Question: So I am using this python script to create the curves you see in the image. Without going into detail about the real usage of this, my question is:
-Is there a way to create the blue and yellow curves without the linear values (red curve) ? Based on the blue line "formula" ( )
-Also, do I really need to create a for loop and append values like I do in the script or is there a more "clean" way of creating the array of values in one line?
In the end I just want to make sure that with my limited knowledge of maths and python I am not making it more complex than it's needed. Thank you.

'''
### RED CURVE ###
linearValues = []
for i in range(0,91):
linearValues.append( float( float(i)/float(90) ) )
linearValues.reverse()
### BLUE CURVE ###
blueCurveValues = []
for i in range(0,91):
blueCurveValues.append( math.sin(linearValues[i]*90*math.pi/180) )
### YELLOW CURVE ###
yellowCurveValues = []
for i in range(0,91):
yellowCurveValues.append( float( linearValues[i]-(blueCurveValues[i]-linearValues[i]) ) )
'''
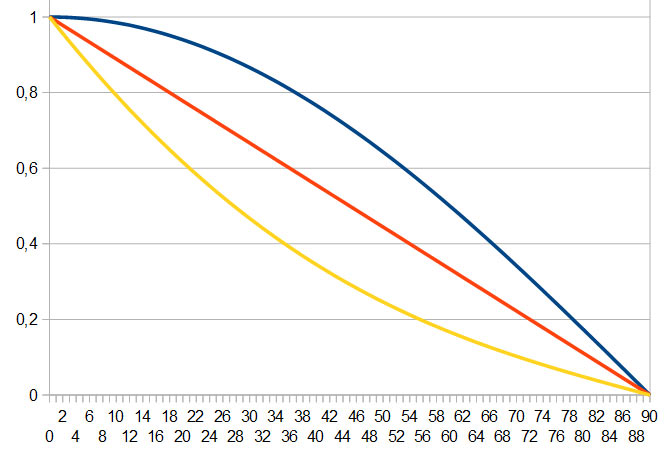
Answer: In Python 2, you should cast 'int's to 'float's before dividing (if you don't want integer division). And then you only need the cast when you're dividing two 'int's, which only happens for 'linearValues' (and you'd only need 'float(i)/90' or 'i/float(90)', not three casts). But in Python 3 (or using 'from __future__ import division'), this is done automatically, and you don't need any calls to 'float'. I've removed them.
The Pythonic way for creating your lists is called "list comprehension". Translating exactly what you've written, this would be:
'''
linearValues = [ i/90 for i in range(90,-1,-1) ]
blueCurveValues = [ math.sin(linearValues[i]*90*math.pi/180) for i in range(91) ]
yellowCurveValues = [ linearValues[i]-(blueCurvevalues[i]-linearValues[i] for i in range(91) ]
'''
If you want to not have the linearValues calculated, the obvious thing to do is simply replace 'linearValues[i]' with 'i/90' every time. This would simplify your blue values formula, but only marginally so your yellow. At the least, you may want to consider changing '90*math.pi/180' to 'math.pi/2' (or '(i/90*90*math.pi/180)' to '(i*math.pi/180)'). But this is still using the red curve, just under the hood.
Another option for creating your lists would be 'map':
'''
linearValues = map(lambda x:x/90,range(90,-1,-1))
blueCurveValues = map(lambda x:math.sin(x*90*math.pi/180),linearValues)
yellowCurveValues = map(lambda x,y:x-(y-x),linearValues,blueCurveValues)
'''
'map' and 'lambda' is generally harder to read than a list comprehension, but a shorter formula is generally easier. So red should probably be a list comprehension. Blue and yellow would depend on your preference.